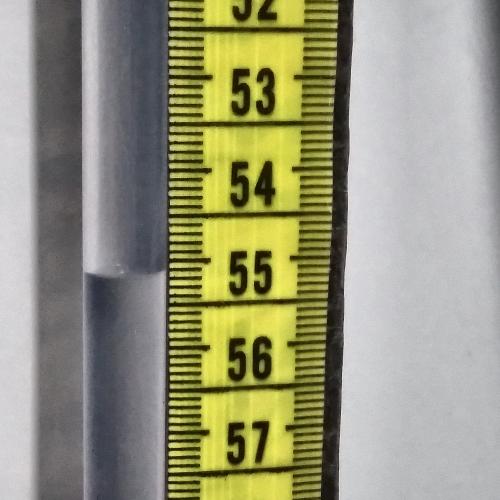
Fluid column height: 55.1 cm